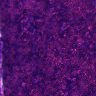
Metastatic tissue present: no